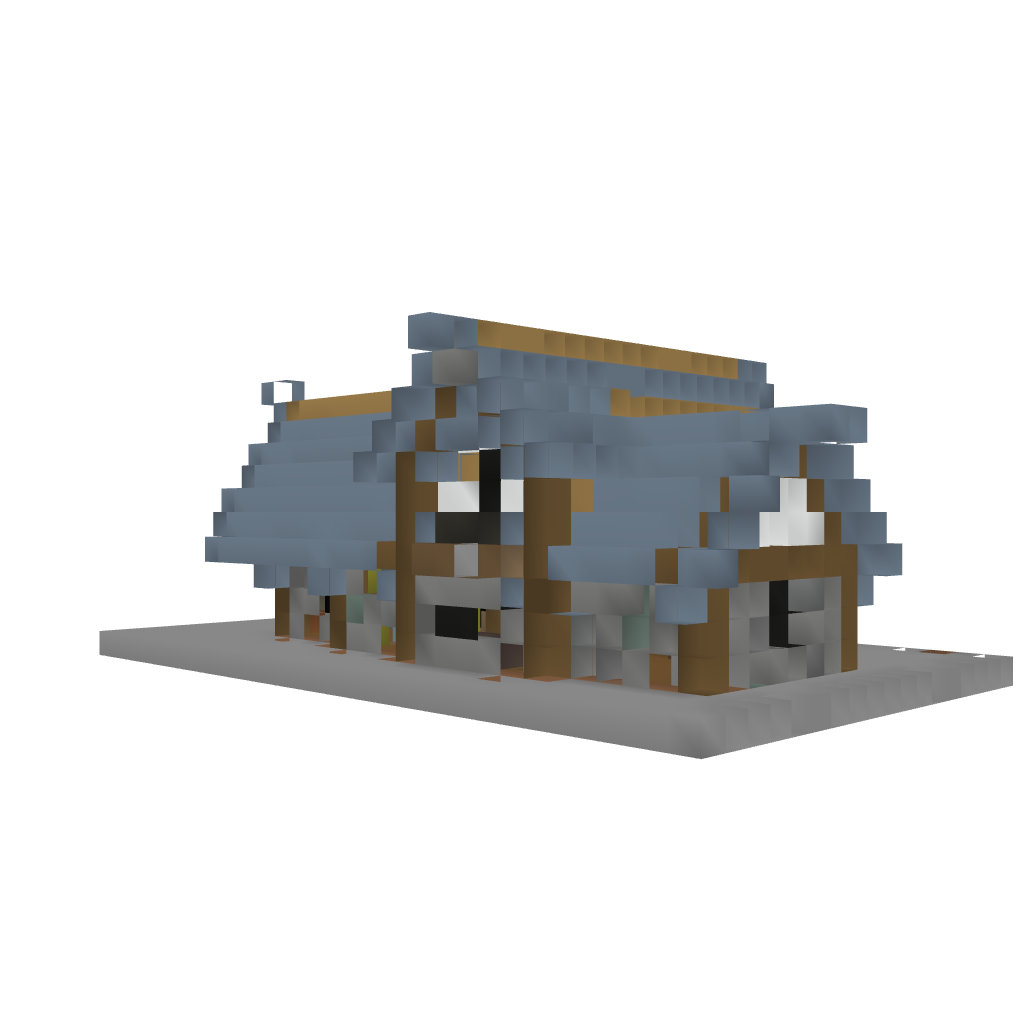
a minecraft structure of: Medieval House Abstract